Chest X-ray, PA view. Patient: 23 years old, sex M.
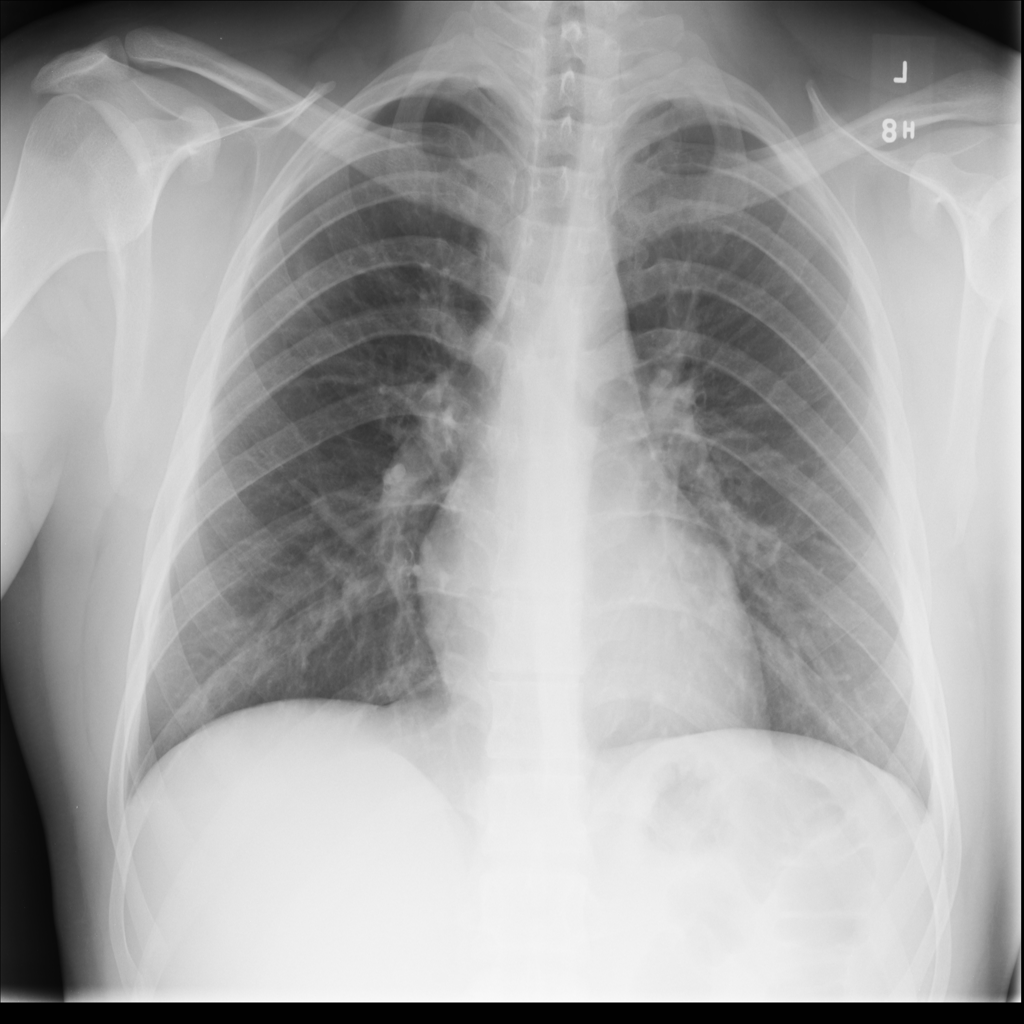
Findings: No Finding